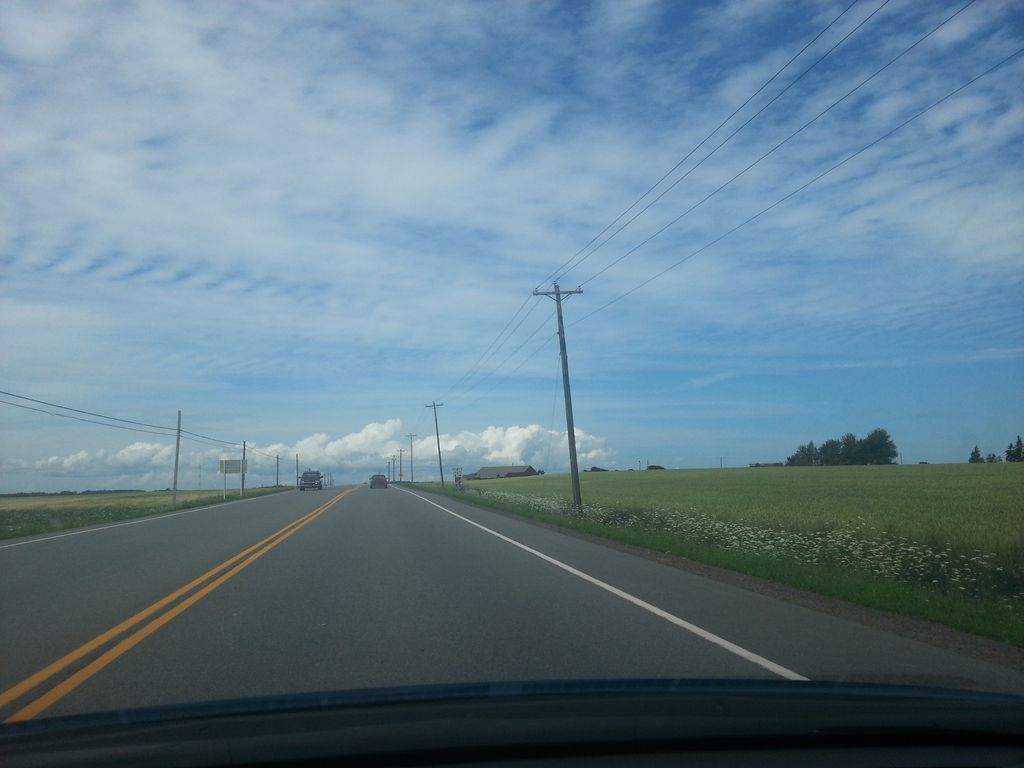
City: charlottetown